Question: The result I get is very bizarre. Far from what I expected
When I give the first function two or multiple returning strings,
for example - "More organized code", "Being a nerd"
it shows the result I expected which is - "More organized code is a benefit of functions", "Being a nerd is a benefit of functions"
However, when I but just one string "More organized code" as shown in the code I pasted, it shows a different result
*Also in the third function - for benefit in list_benefits():
how can you even use the term 'benefit' because it's not even defined!
**Here is the code:
'''
def list_benefits():
return "More organized code"
def build_sentence(benefit):
return "%s is a benefit of functions!"%(benefit)
def name_the_benefits_of_functions():
for benefit in list_benefits():
print(build_sentence(benefit))
name_the_benefits_of_functions()
'''

I should be getting "More organized code is a benefit of functions!"
why am I getting this result?
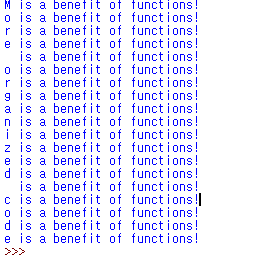
Answer: When you do 'print(build_sentence(benefit))' in the for loop of 'name_the_benefits_of_functions' with 'benefit="More organized code"', you are actually iterating on the characters, hence you see individual characters being printed, which essentially means the following is being run
'''
def build_sentence(benefit):
return "%s"%(benefit)
def name_the_benefits_of_functions():
for benefit in 'More organized code':
print(build_sentence(benefit))
name_the_benefits_of_functions()
'''
And the output is
'''
M
o
r
e
o
r
g
a
n
i
z
e
d
c
o
d
e
'''
To get rid of this behaviour, you need to ensure that you return a list of strings, if you want to use more than one strings, instead of a single string, which caused the iteration on, also I would get rid of 'build_sentence' and 'list_benefits' functions since we can easily do without them. So the code will look it
'''
#List of benefits as list of strings
list_benefits = ["More organized code", "Being a nerd"]
#Function to print the strings
def name_the_benefits_of_functions():
for benefit in list_benefits:
print("%s is a benefit of functions!"%(benefit))
name_the_benefits_of_functions()
'''
And the output will look like
'''
More organized code is a benefit of functions!
Being a nerd is a benefit of functions!
'''